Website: lowes
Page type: customer-info-address
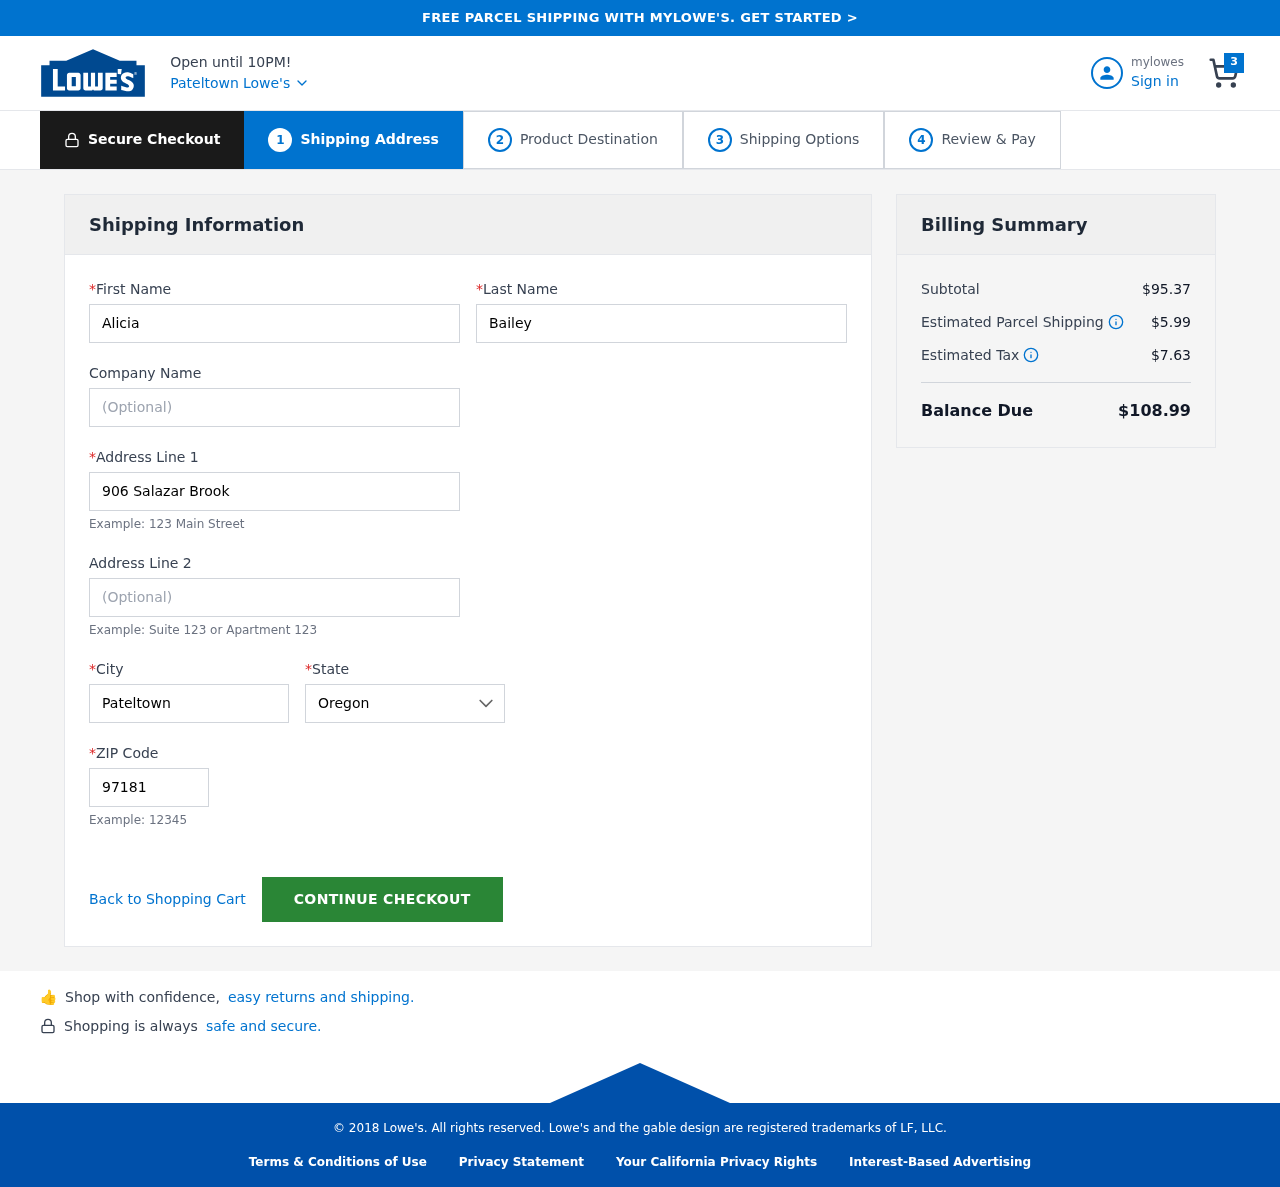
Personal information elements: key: PII_CITY
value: Pateltown
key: PII_FIRSTNAME
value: Alicia
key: PII_LASTNAME
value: Bailey
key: PII_POSTCODE
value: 97181
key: PII_STATE
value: Oregon
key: PII_STREET
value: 906 Salazar Brook
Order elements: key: ORDER_NUM_ITEMS
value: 3
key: ORDER_SUBTOTAL
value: $95.37
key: ORDER_SHIPPING_COST
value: $5.99
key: ORDER_TAX
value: $7.63
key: ORDER_TOTAL
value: $108.99